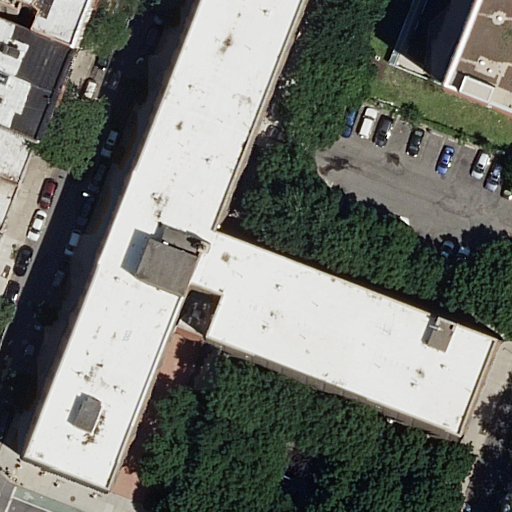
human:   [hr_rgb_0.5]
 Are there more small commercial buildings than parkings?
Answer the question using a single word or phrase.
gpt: no

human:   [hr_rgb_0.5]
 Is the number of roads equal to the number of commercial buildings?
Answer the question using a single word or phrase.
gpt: no

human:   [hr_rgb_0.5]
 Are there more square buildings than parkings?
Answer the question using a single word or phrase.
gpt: no

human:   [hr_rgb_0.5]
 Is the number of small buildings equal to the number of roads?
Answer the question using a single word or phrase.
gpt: no

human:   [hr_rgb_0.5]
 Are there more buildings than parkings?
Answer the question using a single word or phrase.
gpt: yes

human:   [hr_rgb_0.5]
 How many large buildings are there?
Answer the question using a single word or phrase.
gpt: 4

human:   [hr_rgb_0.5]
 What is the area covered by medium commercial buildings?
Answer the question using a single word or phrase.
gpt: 0m2

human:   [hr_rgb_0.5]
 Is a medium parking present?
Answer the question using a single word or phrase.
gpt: yes

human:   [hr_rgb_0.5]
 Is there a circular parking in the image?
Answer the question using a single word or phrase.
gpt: no

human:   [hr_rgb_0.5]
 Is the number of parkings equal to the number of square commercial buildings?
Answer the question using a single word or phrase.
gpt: no

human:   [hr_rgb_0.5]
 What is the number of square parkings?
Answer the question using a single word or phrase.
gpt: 0

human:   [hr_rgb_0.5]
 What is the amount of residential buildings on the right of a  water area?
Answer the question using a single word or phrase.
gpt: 0

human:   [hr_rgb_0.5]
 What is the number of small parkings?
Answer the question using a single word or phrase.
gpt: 0

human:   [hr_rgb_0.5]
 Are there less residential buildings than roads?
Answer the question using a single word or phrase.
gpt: no

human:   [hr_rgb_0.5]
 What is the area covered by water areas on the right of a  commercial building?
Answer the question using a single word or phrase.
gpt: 0m2

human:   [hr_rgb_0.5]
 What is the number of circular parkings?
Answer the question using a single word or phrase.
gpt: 0

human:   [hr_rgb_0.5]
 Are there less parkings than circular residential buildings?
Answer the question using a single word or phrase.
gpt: no

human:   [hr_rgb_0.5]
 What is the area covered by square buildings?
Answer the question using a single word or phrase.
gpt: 0m2

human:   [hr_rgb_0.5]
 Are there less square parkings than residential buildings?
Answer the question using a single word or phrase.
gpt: yes

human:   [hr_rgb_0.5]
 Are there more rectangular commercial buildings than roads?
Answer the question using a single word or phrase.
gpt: no

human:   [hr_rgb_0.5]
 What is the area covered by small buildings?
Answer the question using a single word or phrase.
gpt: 85m2

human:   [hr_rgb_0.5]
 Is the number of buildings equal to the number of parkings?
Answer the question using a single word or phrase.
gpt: no

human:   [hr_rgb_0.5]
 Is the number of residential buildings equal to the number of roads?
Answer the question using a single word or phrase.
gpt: no

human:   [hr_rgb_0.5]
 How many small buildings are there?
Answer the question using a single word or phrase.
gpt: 1

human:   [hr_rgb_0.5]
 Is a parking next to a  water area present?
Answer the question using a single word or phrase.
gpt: no

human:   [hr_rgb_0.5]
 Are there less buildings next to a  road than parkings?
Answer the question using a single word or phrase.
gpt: no

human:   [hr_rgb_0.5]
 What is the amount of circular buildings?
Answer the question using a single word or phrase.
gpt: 0

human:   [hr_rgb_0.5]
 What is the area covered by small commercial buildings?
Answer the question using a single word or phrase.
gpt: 0m2

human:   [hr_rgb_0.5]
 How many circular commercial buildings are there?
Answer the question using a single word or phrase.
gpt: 0

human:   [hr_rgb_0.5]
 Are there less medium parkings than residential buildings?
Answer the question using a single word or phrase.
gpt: yes

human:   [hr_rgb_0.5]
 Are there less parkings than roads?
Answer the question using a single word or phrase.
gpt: yes

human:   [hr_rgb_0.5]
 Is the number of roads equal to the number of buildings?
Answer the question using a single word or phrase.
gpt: no

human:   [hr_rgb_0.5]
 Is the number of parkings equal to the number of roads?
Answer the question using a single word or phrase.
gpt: no

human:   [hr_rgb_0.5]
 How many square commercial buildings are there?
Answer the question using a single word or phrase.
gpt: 0

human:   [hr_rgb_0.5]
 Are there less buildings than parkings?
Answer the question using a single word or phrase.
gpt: no

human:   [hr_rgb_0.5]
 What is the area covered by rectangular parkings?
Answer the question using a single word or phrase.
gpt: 139m2

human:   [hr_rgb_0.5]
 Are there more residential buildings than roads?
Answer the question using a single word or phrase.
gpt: yes